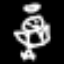
Label: angel